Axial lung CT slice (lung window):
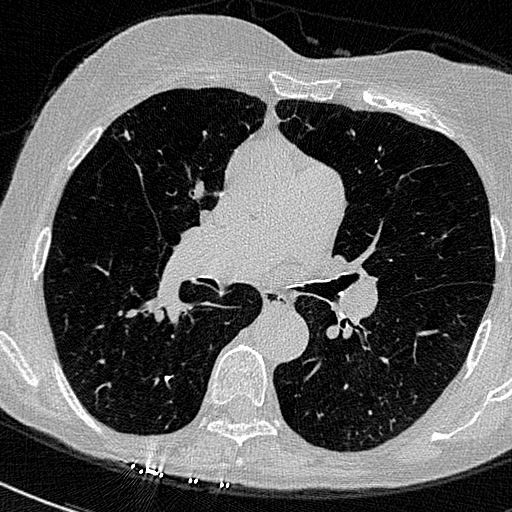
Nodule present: no